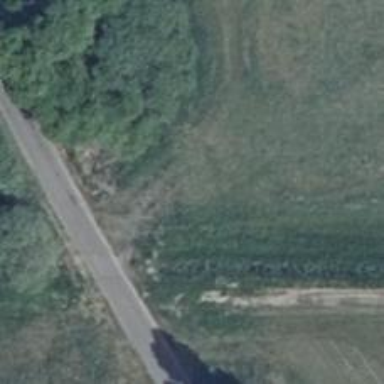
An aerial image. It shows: Grass track road with grade 5 tracktype.